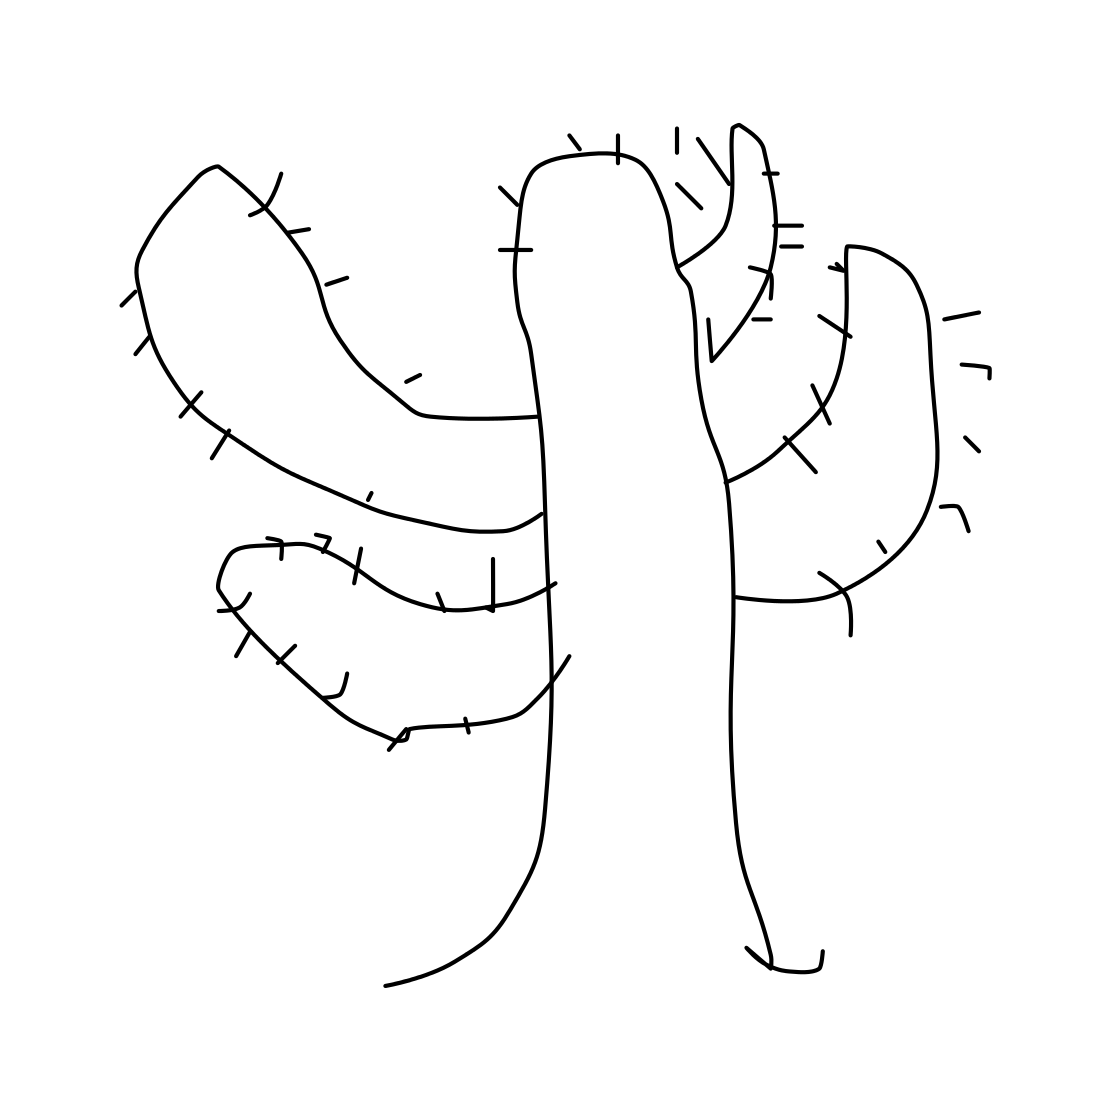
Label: cactus